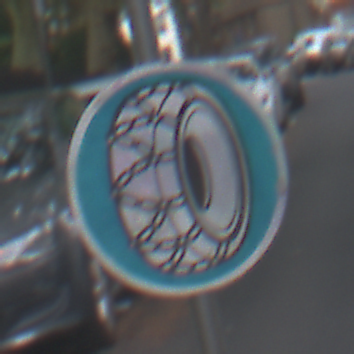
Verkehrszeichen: SchneekettenVorgeschrieben
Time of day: MorningAfternoon
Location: Outdoor (Urban)
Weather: Overcast
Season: NotSpecified
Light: Natural